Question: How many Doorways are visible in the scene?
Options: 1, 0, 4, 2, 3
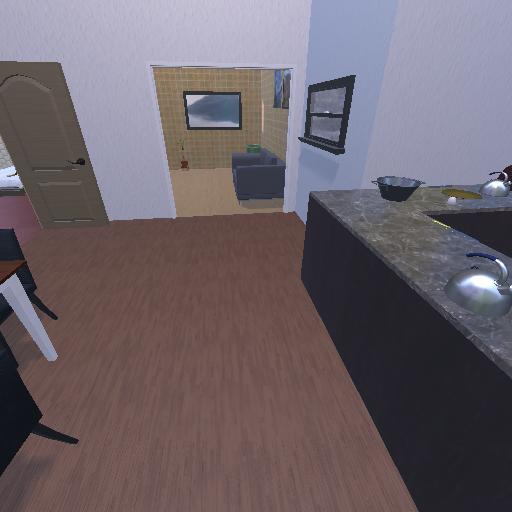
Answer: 1